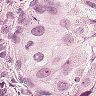
Metastatic tissue present: yes